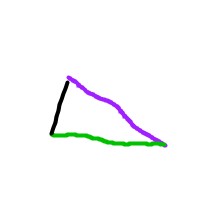
Shape: triangle